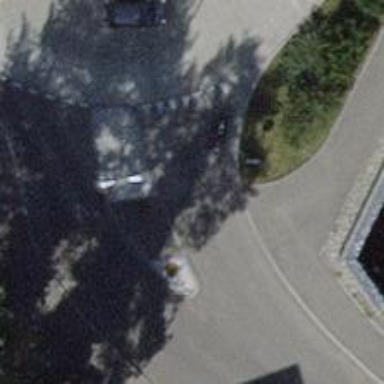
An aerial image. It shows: Unmarked crossing with pedestrian island.